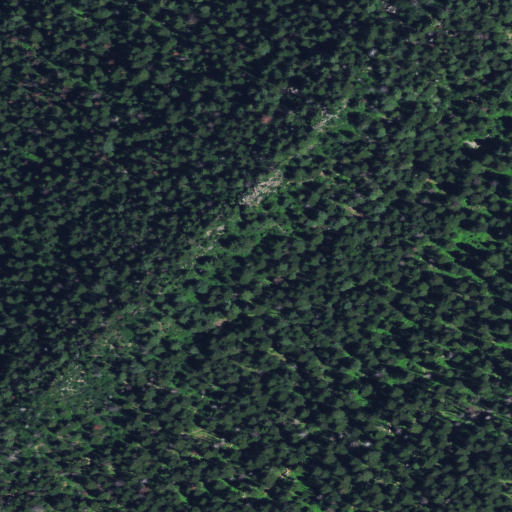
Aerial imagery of mountain in Idaho named Wall Point containing only evergreen forest